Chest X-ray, AP view. Patient: 67 years old, sex M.
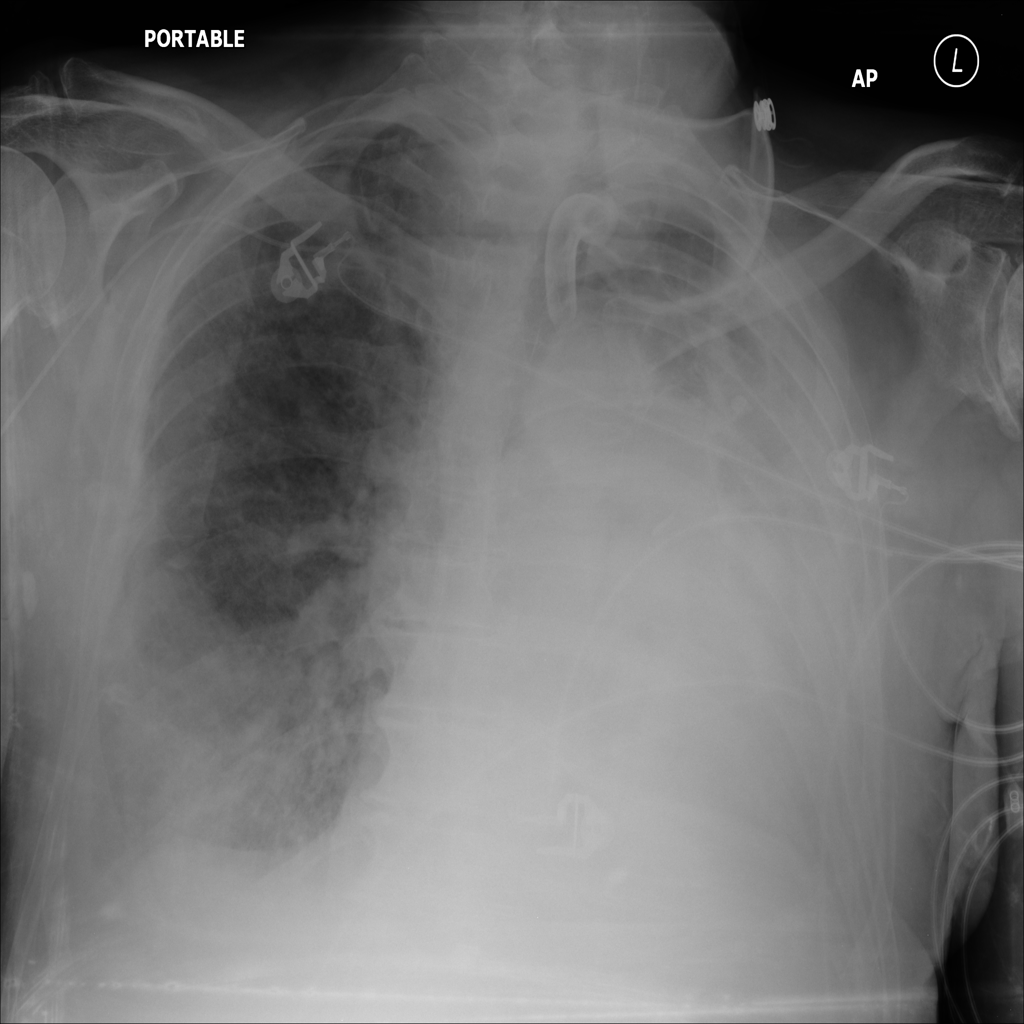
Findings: Consolidation